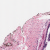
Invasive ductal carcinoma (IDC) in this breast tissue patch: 0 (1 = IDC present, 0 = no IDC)